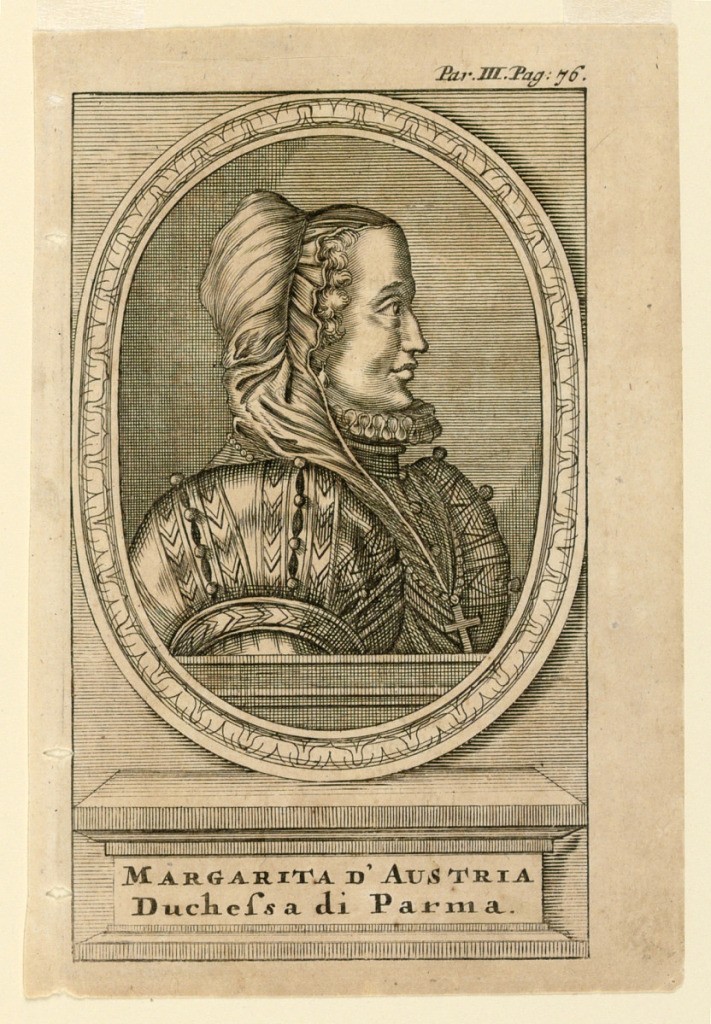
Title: Portrait of Margarethe of Austria, Duchess of Parms (1522-1586)
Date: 1725-1750
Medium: Engraving on paper
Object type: Print
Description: Bust-length portrait in side view to right. Young duchess wears a cap, a dress with high collar. Portrait is in an oval frame placed on an inscribed pedestal. Illustration from a book.